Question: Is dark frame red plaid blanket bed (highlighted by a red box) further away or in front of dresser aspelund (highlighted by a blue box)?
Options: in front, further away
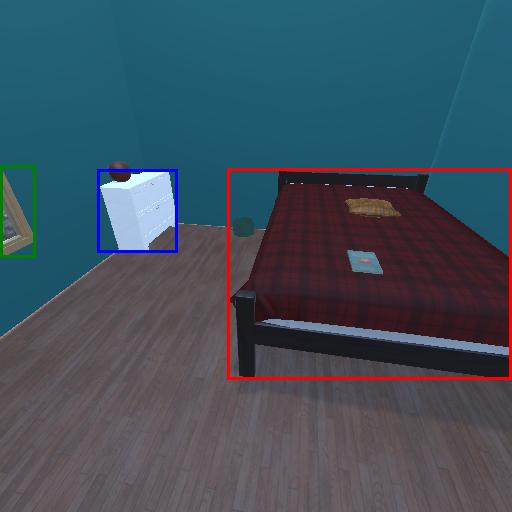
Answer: in front